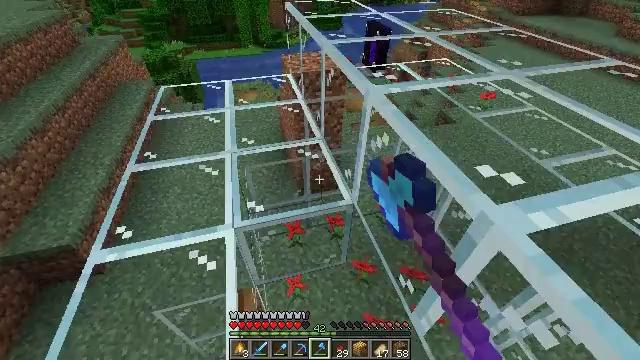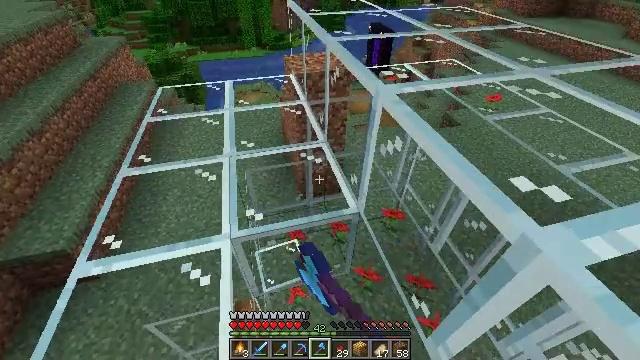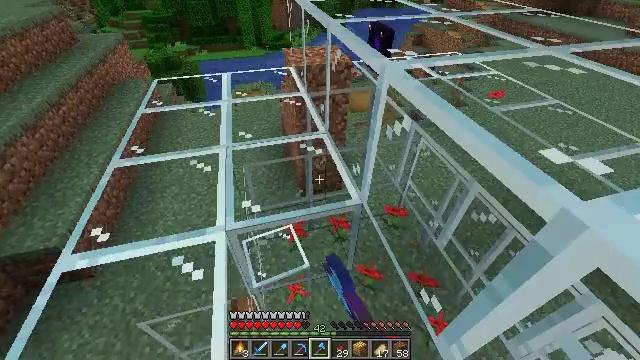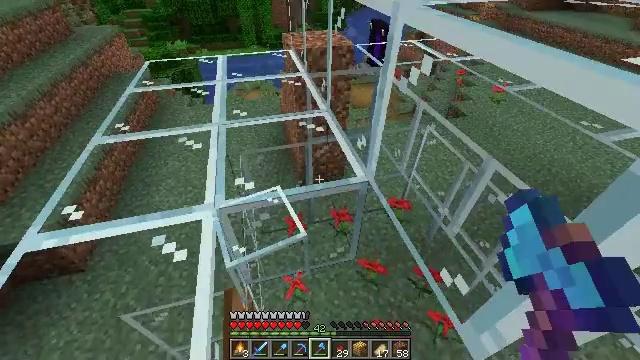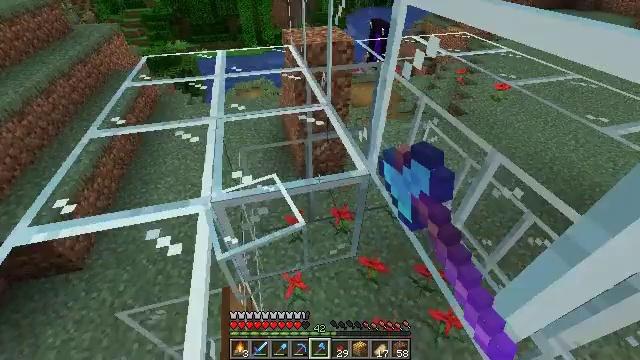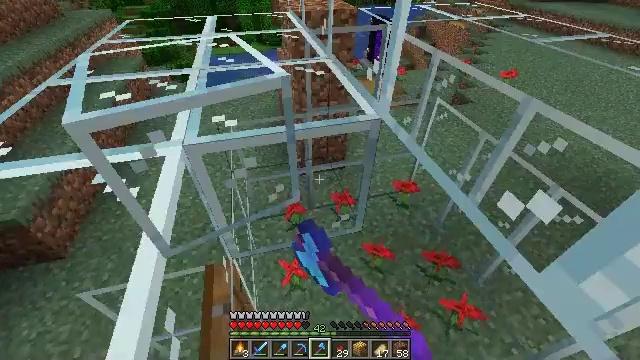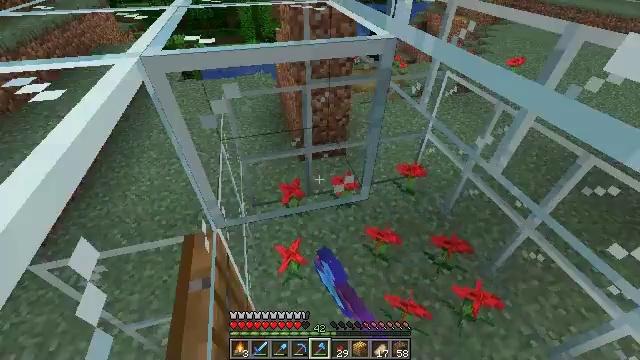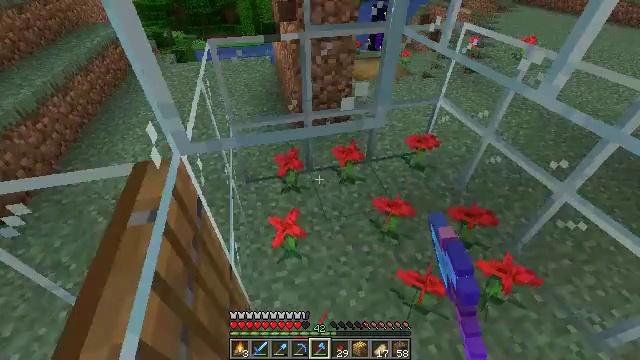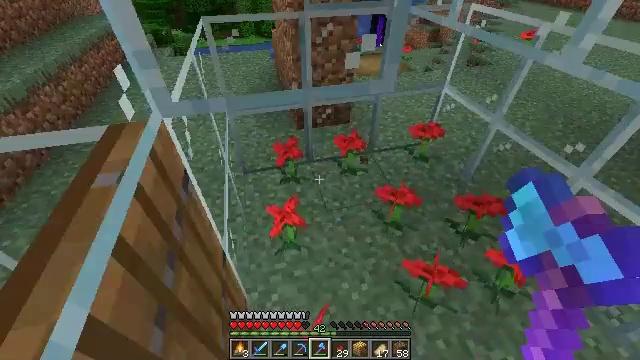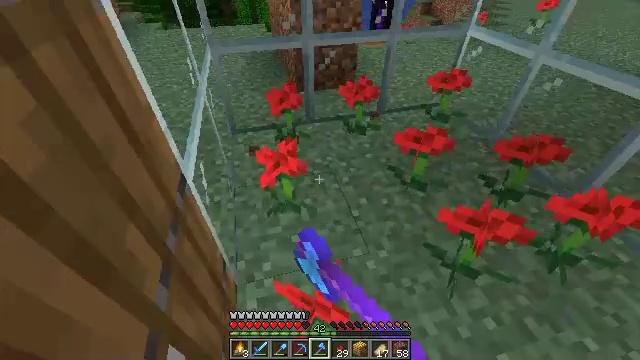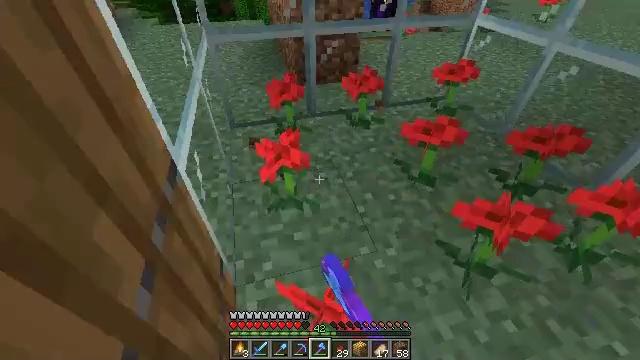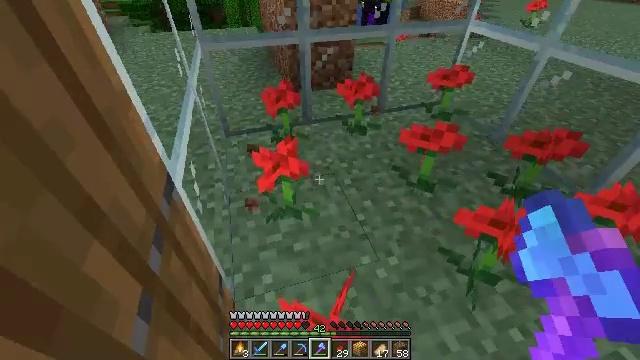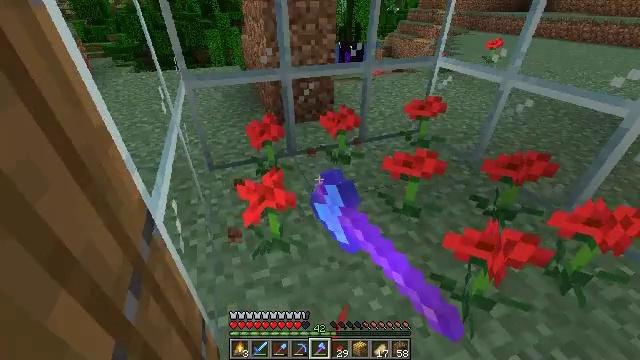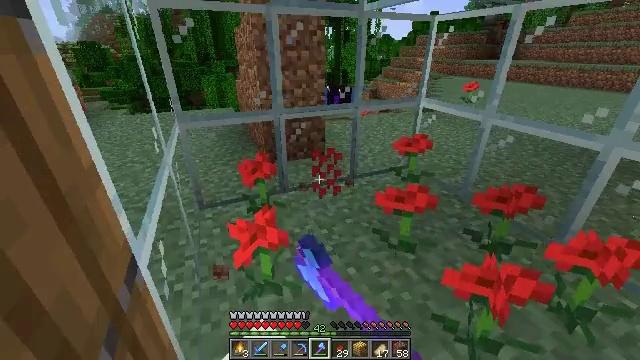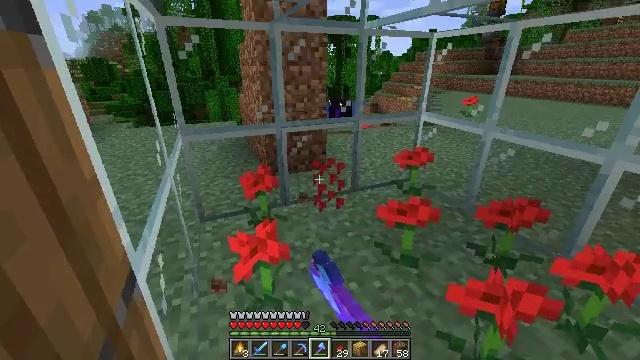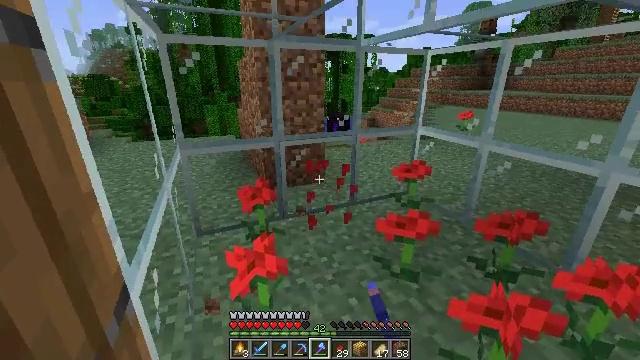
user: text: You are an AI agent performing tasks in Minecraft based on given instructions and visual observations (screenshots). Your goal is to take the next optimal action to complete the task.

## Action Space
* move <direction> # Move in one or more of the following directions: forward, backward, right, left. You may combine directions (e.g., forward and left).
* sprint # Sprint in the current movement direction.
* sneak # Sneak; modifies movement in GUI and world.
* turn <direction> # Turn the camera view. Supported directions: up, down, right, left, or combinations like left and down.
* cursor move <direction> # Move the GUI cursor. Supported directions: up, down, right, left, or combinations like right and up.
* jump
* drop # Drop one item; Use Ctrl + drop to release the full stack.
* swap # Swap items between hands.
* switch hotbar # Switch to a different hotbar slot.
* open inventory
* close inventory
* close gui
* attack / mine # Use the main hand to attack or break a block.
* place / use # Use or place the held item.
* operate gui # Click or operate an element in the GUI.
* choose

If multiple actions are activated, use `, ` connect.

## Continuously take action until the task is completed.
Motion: motion action
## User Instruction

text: Harvest the poppy flower.
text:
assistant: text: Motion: attack / mine
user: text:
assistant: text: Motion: attack / mine
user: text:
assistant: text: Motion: attack / mine
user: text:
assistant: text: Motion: attack / mine
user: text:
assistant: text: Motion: attack / mine
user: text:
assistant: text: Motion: attack / mine
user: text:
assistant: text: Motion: move forward and move left, attack / mine
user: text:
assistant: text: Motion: move forward and move left, attack / mine
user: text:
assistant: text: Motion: move forward and move left, attack / mine
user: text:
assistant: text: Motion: attack / mine
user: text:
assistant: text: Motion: turn right and up, attack / mine
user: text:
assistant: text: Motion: turn right and up, attack / mine
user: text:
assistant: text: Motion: turn right and up, attack / mine
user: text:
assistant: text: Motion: turn up, attack / mine
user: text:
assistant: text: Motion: turn up
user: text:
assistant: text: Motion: turn up
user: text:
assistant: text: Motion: no_op
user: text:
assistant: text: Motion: no_op